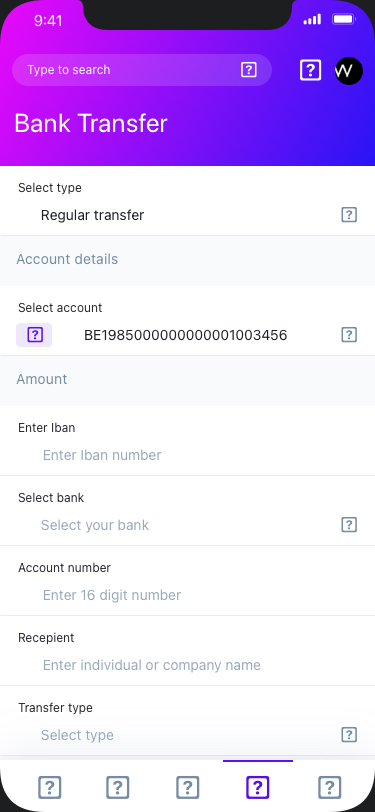
Text in this UI design:
Account details
Amount
